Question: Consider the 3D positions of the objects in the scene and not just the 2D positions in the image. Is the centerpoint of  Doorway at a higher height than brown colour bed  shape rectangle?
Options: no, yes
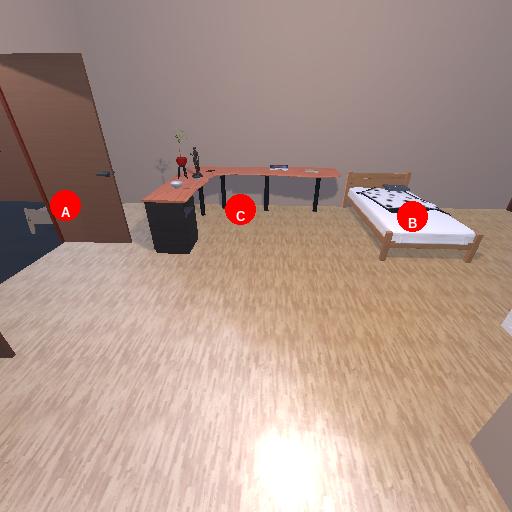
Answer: no